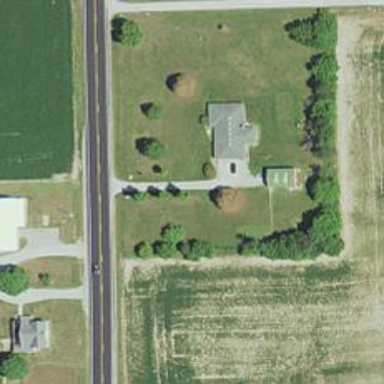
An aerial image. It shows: Driveway leading to service road.